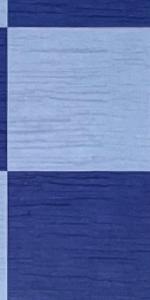
Label: Empty